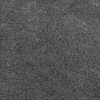
Atmospheric dust classification: dusty